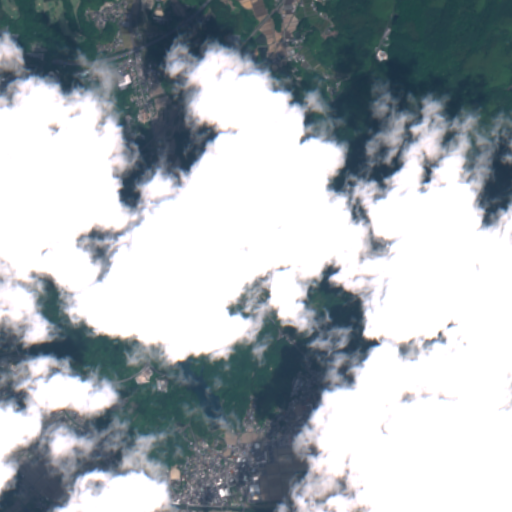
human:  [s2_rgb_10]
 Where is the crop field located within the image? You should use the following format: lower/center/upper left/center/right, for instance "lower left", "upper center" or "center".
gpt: The crop field is located in the lower right of the image.
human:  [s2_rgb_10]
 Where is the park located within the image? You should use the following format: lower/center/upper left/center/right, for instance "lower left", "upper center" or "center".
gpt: The park is located in the upper left of the image.
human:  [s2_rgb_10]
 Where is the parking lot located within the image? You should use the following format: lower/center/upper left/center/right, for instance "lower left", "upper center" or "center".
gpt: The parking lot is located in the lower of the image.
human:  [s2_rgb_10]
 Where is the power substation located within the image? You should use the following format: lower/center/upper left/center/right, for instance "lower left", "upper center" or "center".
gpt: The power substation is located in the lower left of the image.
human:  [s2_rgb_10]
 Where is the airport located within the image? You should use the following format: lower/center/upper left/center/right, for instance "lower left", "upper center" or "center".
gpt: There is no airport in the image.